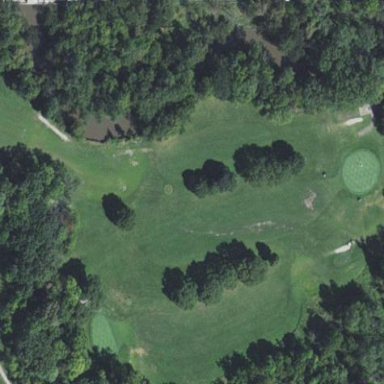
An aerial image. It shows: Area with grass used as rough in golf course.